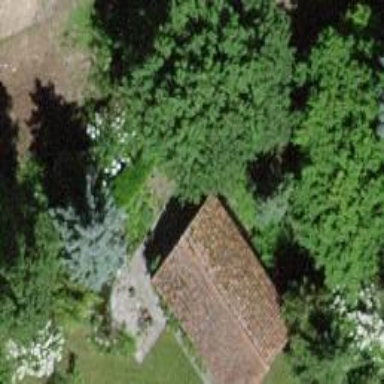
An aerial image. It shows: Shed.